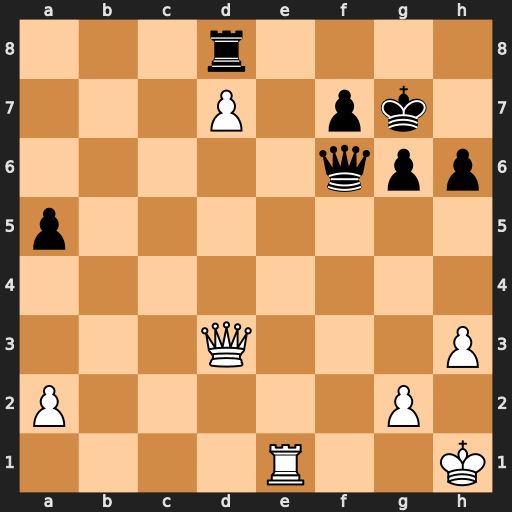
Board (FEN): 3r4/3P1pk1/5qpp/p7/8/3Q3P/P5P1/4R2K
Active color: w
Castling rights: -
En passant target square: -
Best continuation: Re8 Rxd7 Qxd7